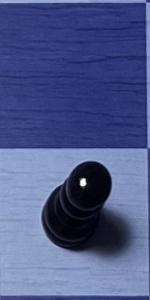
Label: Pawn_Black